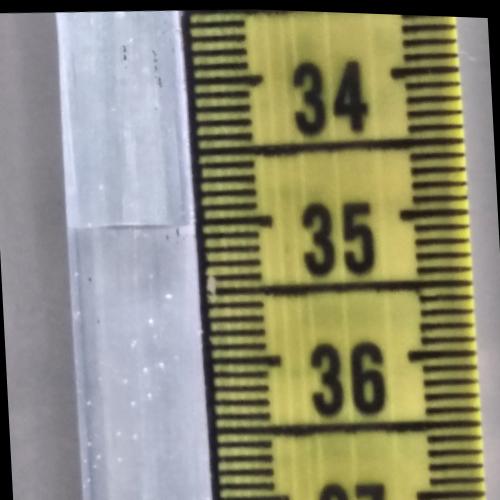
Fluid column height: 35.0 cm